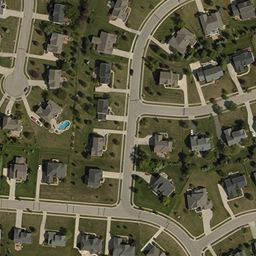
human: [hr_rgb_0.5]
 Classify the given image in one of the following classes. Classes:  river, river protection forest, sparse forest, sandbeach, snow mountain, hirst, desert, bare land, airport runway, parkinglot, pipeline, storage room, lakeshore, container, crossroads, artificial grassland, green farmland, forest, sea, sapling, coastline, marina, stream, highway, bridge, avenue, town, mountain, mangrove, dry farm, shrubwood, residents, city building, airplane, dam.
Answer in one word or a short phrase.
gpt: town